Question: I'm loading a font and setting it on a label like this
'''
UIFont *font = [UIFont fontWithName:@"MyMonoFont" size:150.0];
label.font = font;
label.text = "TOBY"
'''
However, it seems to clip or hide the bottom part of the text (as shown below). It works fine with another font I tried. Both fonts are TTF and are "valid" according to the "validate" action in Mac's Font Book app.

There are some constraints (it's auto layout) but as I say, anther font seems to cope ok.
Thanks for any hints.
: Bit of an update; updating the label frame size doesn't make a difference (if I have auto layout on). I'd like to keep auto layout on but suspect its clashing / resizing the frames. I wonder if theres a way for them to play nicely.
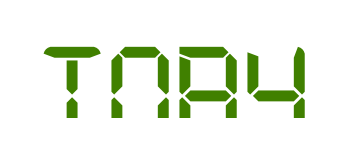
Answer: Increase the height of frame of label according to font size of your label .
'''
label.frame = your frame.
'''